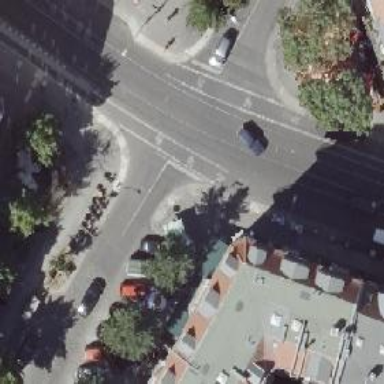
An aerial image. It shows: Unmarked crossing with kerb extensions on both sides of the road.